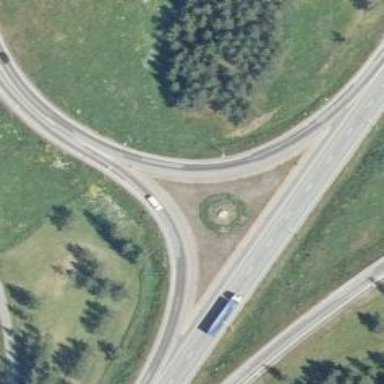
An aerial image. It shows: Trunk link highway.